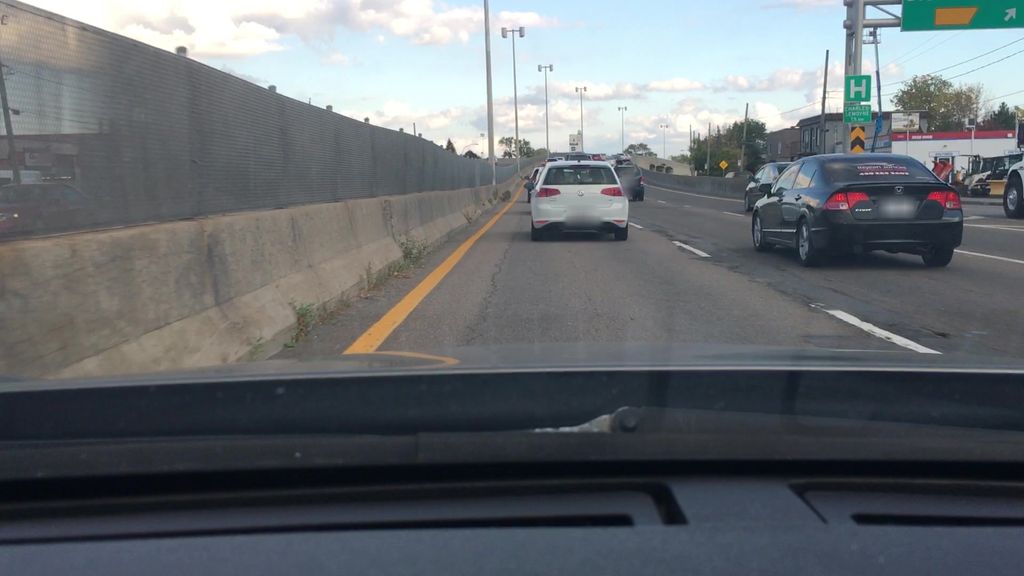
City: montreal